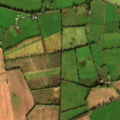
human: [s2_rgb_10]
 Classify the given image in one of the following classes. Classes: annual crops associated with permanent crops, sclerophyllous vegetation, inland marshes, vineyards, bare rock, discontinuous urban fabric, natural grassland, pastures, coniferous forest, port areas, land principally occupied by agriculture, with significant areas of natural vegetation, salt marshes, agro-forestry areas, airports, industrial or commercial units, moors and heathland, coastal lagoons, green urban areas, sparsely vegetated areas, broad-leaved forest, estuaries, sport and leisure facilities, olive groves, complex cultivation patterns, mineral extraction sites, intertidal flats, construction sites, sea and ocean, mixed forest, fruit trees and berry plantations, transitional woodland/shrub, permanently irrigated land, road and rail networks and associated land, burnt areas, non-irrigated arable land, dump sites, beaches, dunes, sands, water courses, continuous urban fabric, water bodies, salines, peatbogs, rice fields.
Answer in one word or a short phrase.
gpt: non-irrigated arable land, pastures, broad-leaved forest